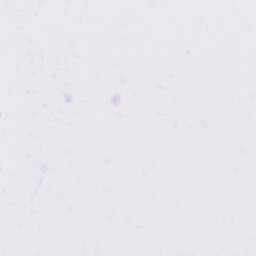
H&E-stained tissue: Tonsil